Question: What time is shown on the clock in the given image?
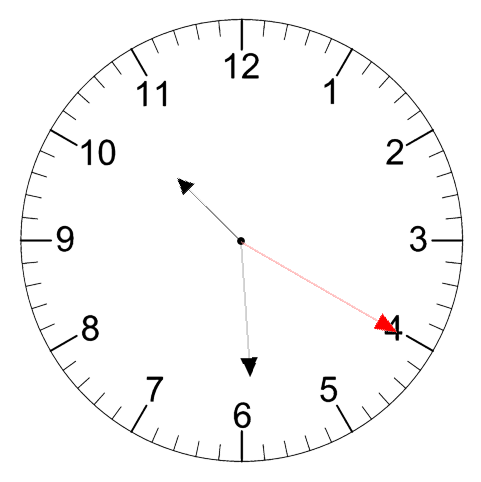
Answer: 10:29:20